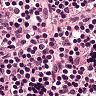
Metastatic tissue present: no